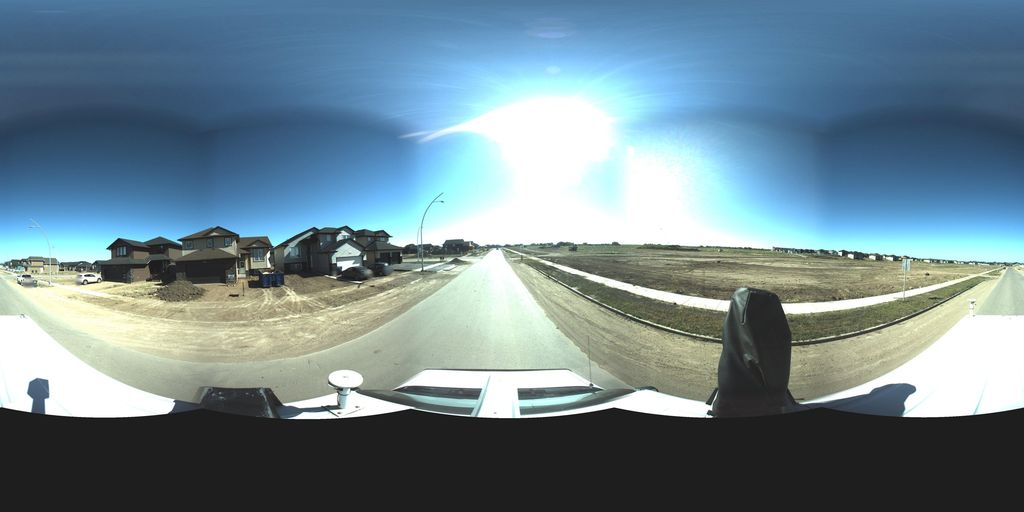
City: saskatoon